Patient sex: M
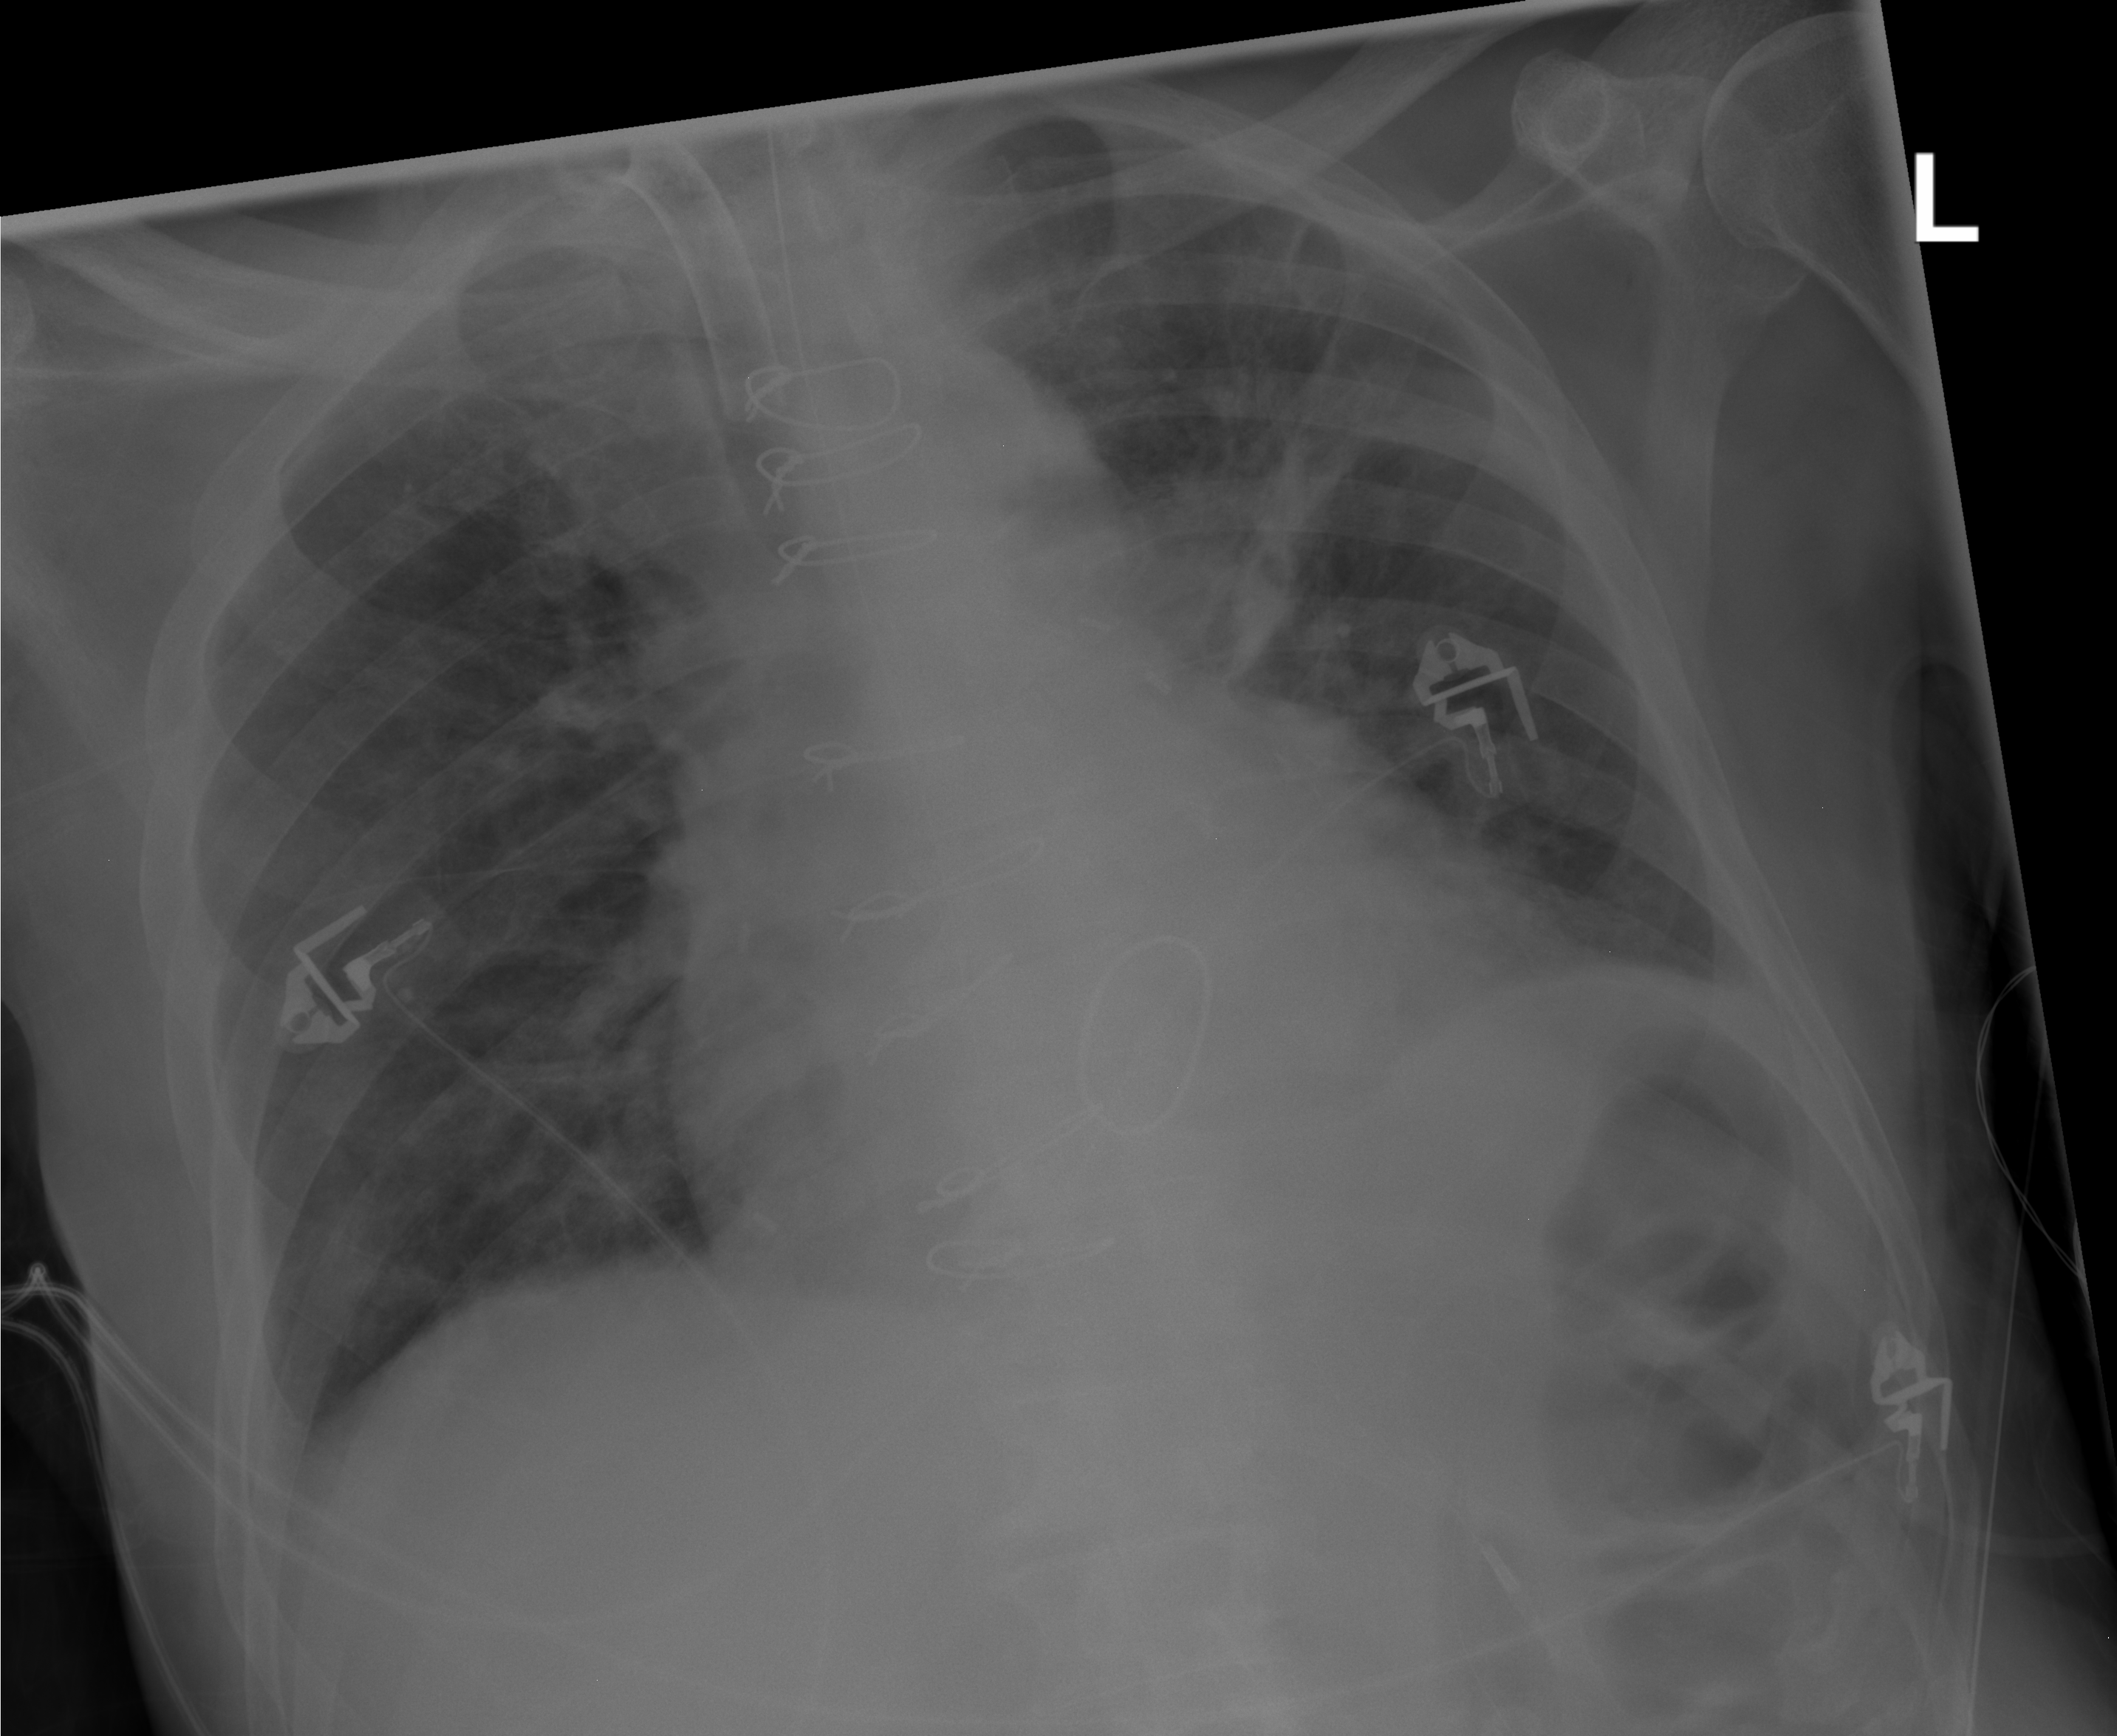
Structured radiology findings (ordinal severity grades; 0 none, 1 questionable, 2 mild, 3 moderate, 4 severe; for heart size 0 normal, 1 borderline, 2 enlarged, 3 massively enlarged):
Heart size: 2
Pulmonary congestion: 2
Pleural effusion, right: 0
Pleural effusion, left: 1
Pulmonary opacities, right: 0
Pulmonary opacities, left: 0
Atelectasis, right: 2
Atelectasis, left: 2